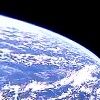
Label: cloud